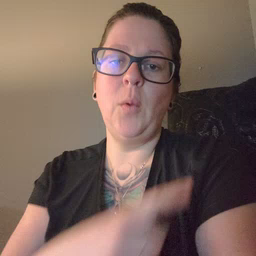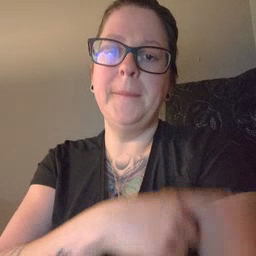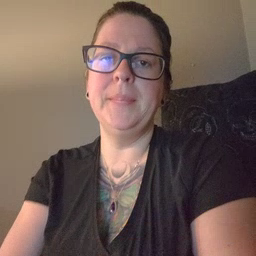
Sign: arm